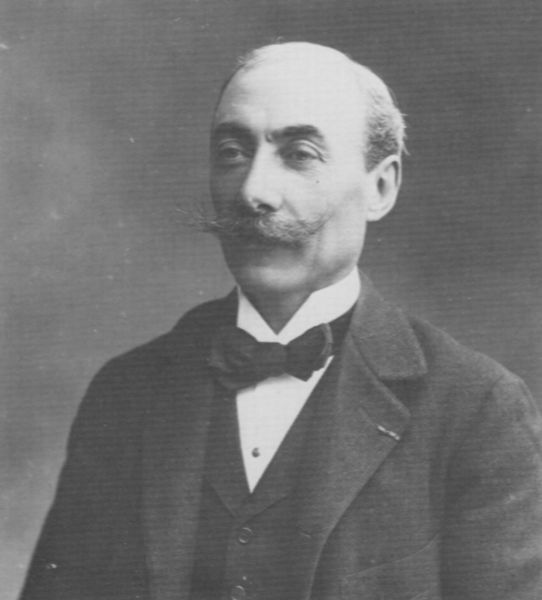
Titel: André Messager (1853-1929), Komponist
Künstler: Atelier Nadar
Institution: unbekannt
Schlagwörter: mann, schatten, weiß, ausschnitt, brust, frisur, grau, hintergrund, licht, mund, nase, ohr, schwarz, stirn, blick, anzug, bart, hemd, jacke, schnurrbart, augen, kragen, bildnis, herr, portrait, porträt, augenbrauen, brustbild, kinn, knopf, ohren, schulter, schultern, lächeln, schnäuzer, brauen, glatze, nadel, knöpfe, fliege, schnauzbart, schnauzer, weste, foto, fotografie, photographie, wei, bürgertum, stehkragen, tasche, portrai, halbglatze, nasenlöcher, photo, stirnglatze, halbprofil, stirm, binder, hemdskragen, nadar, atelieraufnahme, klammer, studio nadar, brusttasche, bartform, berliner, einstecktasche, kaiser wilhelmbart, portaet